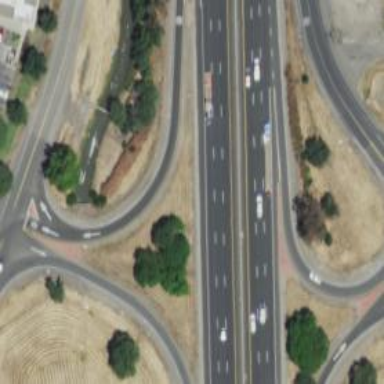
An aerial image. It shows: Motorway link.